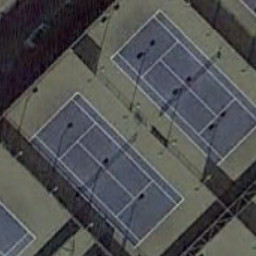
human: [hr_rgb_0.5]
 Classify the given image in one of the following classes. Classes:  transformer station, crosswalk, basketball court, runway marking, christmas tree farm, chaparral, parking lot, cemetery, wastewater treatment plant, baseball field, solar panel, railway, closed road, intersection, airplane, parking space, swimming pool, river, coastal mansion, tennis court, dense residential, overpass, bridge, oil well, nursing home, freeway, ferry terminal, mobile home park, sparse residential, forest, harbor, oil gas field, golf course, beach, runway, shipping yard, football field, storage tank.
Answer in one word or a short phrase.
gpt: tennis court